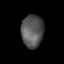
Tissue: lung
Cell type: Epithelial cells
Senescence score: 0.2348
Nuclear area (px): 704
Mean DAPI intensity: 87.344